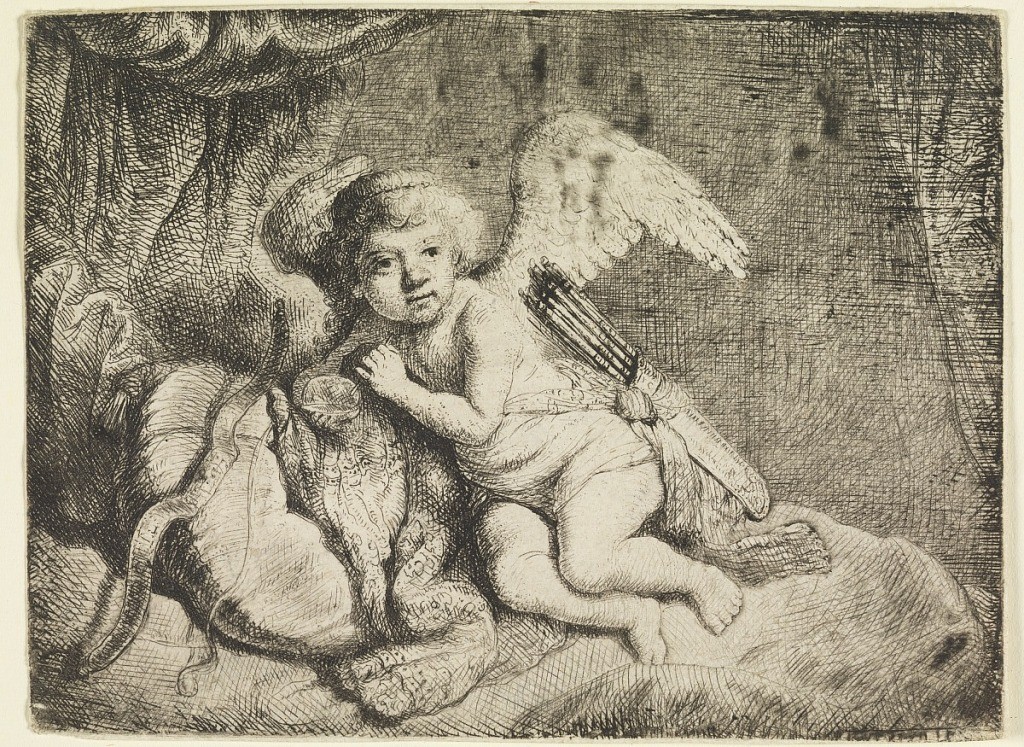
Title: Cupid Resting, after a painting formerly attributed to Rembrandt
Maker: Rembrandt Harmensz van Rijn, Dutch, 1606–1669
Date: ca. 1660
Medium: Etching on laid paper
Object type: Print
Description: A winged cupid, his quiver of arrows at his left side, reclines on a couch. His bow at left. After a painting in the Thyssen collection, signed and dated "Rembrandt 1634.) Neither painting nor print are presently given to Rembrandt.